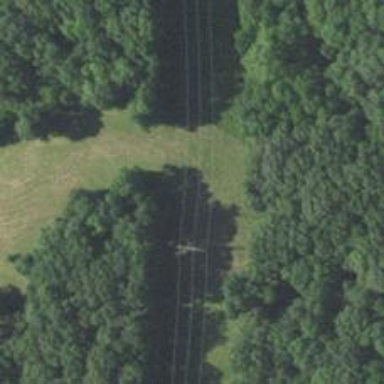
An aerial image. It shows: H-frame designed tower for power lines.